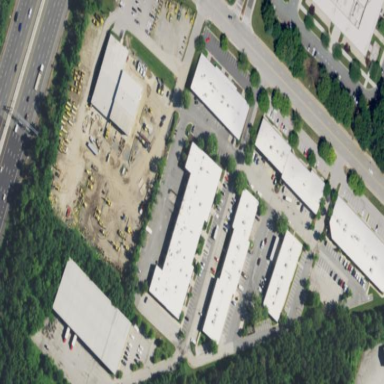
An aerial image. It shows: Commercial area.